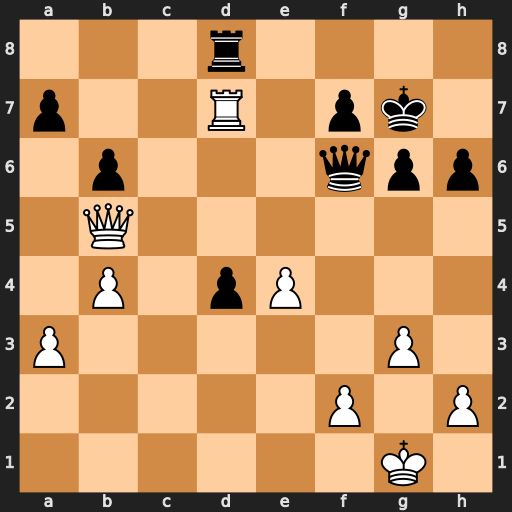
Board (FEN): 3r4/p2R1pk1/1p3qpp/1Q6/1P1pP3/P5P1/5P1P/6K1
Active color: w
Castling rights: -
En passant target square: -
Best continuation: e5 Qg5 f4 Rxd7 fxg5